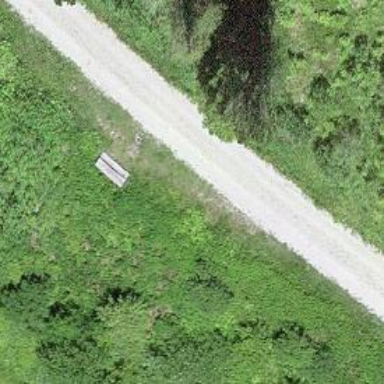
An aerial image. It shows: Picnic table located in leisure land area.